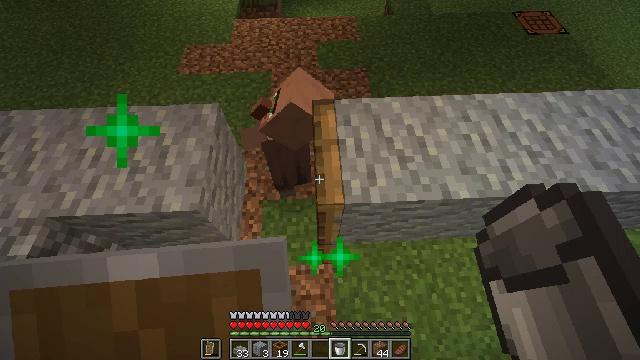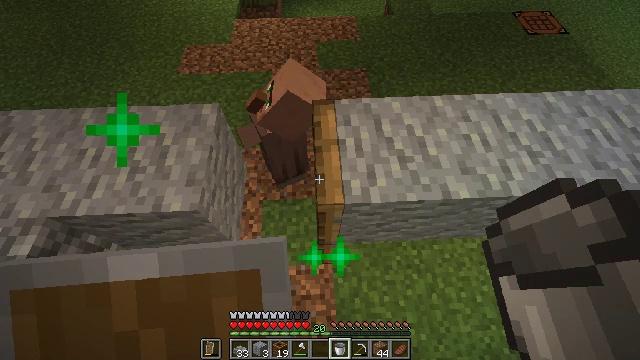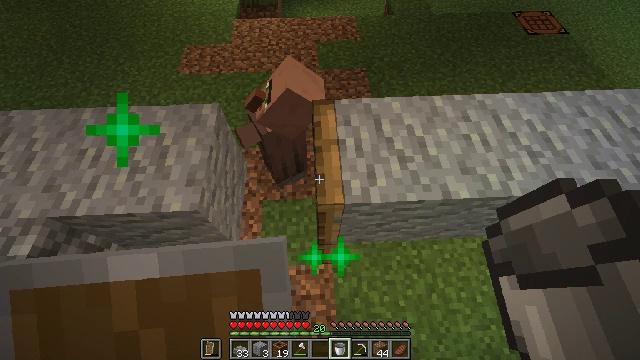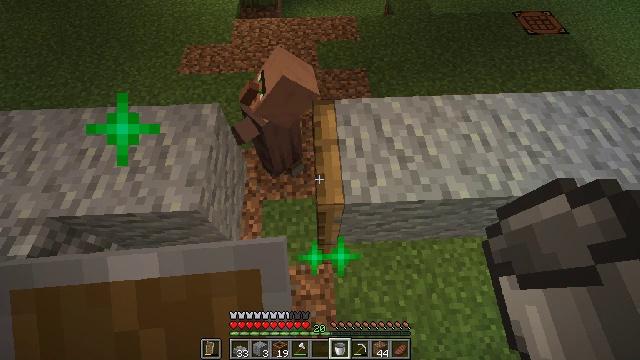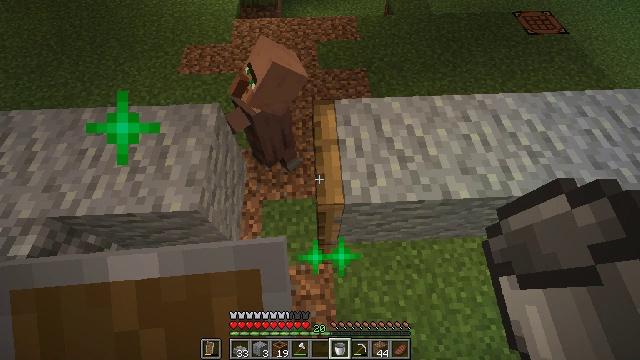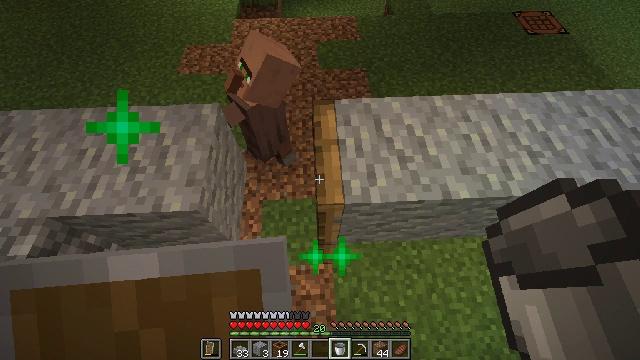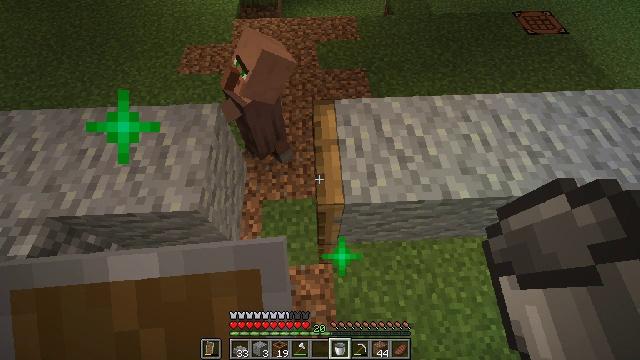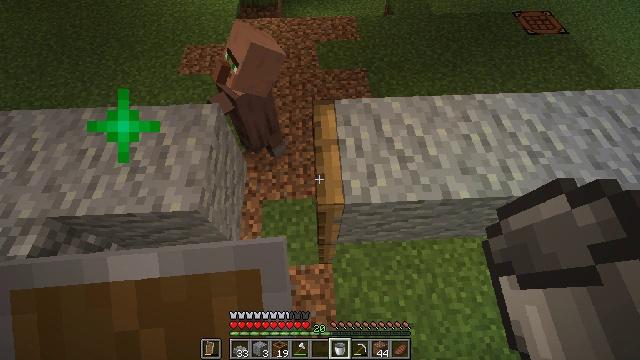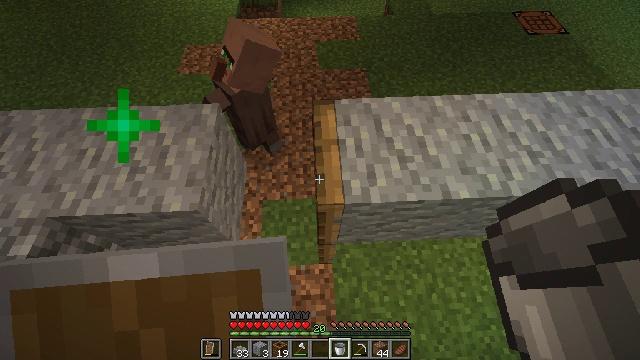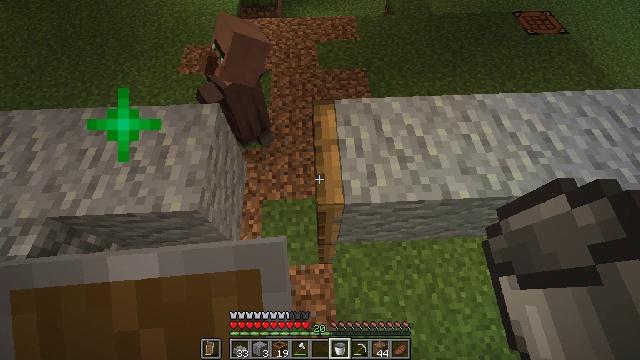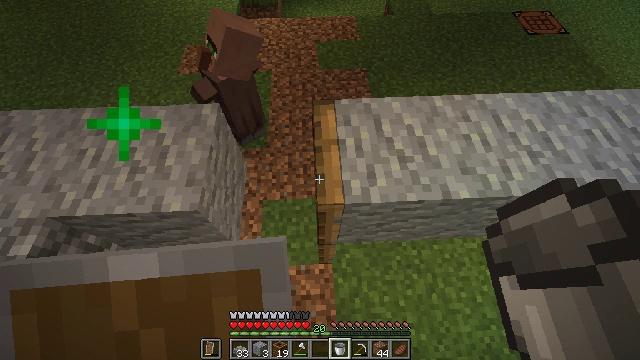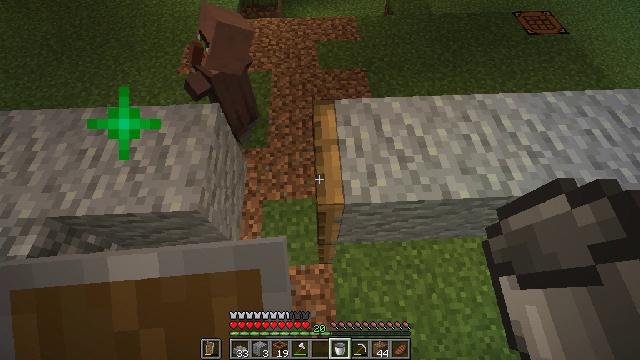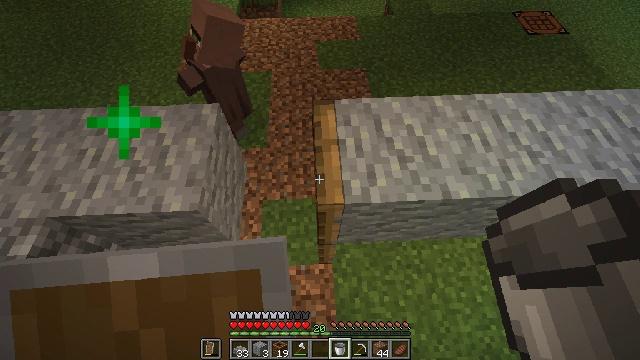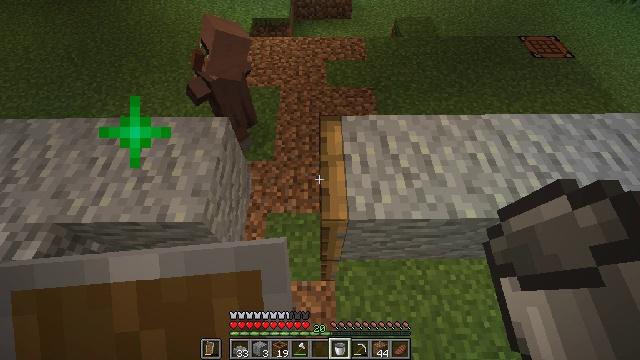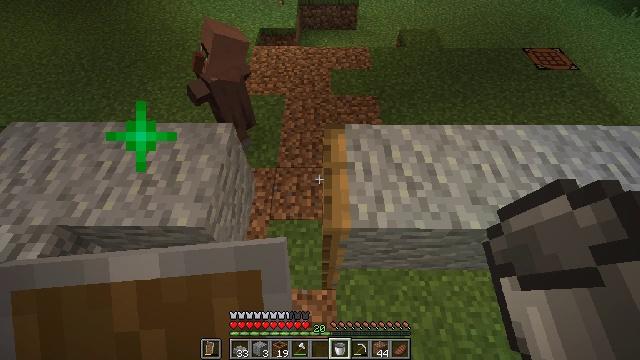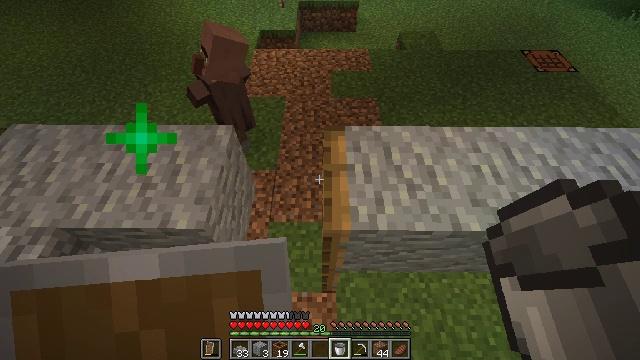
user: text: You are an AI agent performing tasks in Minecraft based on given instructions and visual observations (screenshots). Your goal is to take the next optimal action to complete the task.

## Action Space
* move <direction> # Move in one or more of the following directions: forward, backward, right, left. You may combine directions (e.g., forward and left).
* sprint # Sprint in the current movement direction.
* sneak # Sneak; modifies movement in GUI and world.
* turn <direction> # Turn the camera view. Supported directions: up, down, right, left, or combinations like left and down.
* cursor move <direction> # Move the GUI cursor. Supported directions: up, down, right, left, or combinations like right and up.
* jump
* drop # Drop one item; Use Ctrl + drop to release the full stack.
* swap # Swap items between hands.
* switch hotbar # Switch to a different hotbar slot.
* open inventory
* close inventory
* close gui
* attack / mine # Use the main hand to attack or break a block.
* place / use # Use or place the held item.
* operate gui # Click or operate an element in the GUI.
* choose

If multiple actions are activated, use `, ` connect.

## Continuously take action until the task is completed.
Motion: motion action
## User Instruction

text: Mine the bell from its post.
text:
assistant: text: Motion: no_op
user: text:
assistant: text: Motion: no_op
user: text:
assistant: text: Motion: no_op
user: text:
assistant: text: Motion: no_op
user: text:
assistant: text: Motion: no_op
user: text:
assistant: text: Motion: no_op
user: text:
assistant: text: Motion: no_op
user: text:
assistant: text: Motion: no_op
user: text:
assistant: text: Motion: no_op
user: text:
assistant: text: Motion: no_op
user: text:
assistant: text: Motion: no_op
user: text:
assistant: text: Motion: no_op
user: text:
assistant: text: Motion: turn left and up
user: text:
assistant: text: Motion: turn left and up
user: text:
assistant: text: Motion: no_op
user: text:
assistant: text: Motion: no_op
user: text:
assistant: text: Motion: no_op
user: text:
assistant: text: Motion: no_op
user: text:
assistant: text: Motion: turn left
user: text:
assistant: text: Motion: turn left
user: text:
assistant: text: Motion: no_op
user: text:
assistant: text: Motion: turn left
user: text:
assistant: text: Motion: turn left
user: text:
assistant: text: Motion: turn left
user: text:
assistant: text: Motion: turn left
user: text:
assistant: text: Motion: turn left and up
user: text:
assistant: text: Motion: turn left and up
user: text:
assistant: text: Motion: turn left and up
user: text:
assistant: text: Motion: turn left and up
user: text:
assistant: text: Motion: turn up